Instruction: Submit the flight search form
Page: home
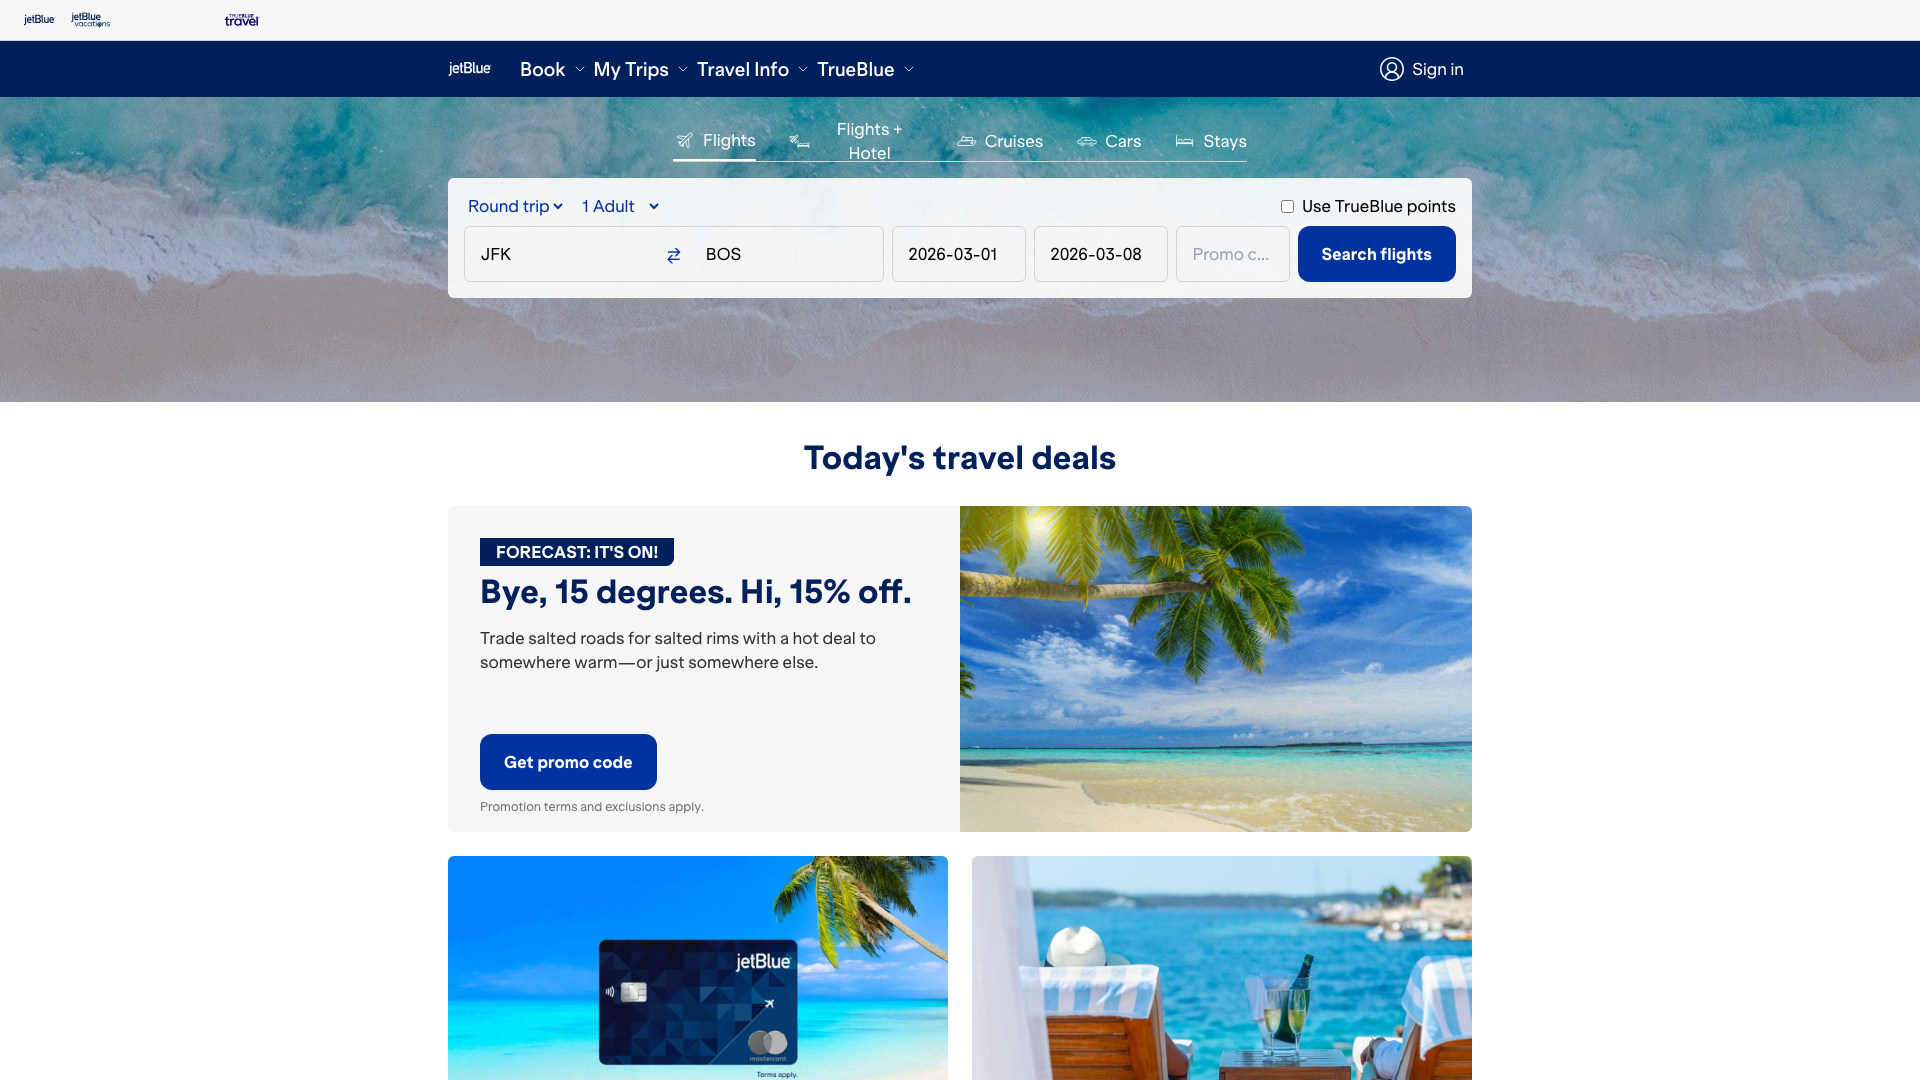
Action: click